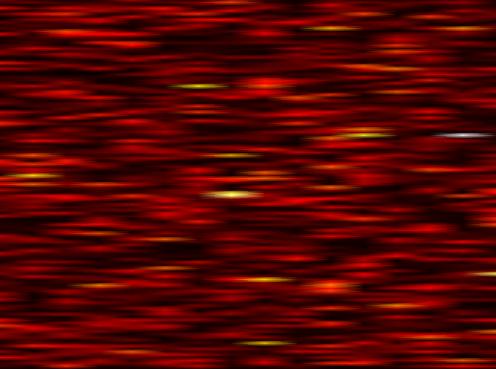
Label: OFDM